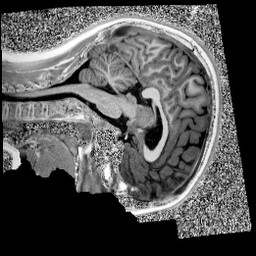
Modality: UNIT1
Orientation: sagittal
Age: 9
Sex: male
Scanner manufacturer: siemens
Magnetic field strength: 3 T
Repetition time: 4 s
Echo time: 0.00303 s